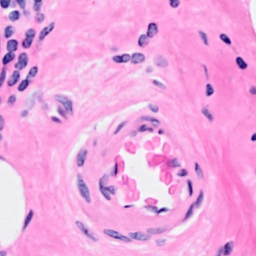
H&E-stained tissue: Breast